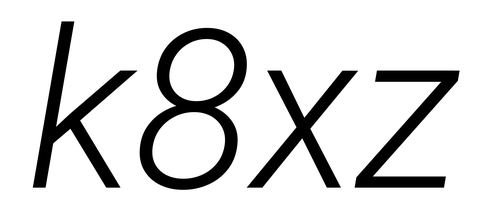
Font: Roboto-Italic_Light_Italic